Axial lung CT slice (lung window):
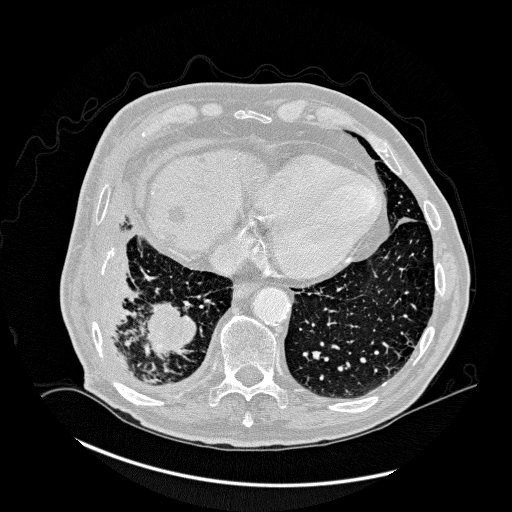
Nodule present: no